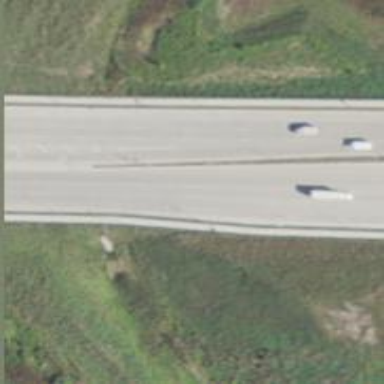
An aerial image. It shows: Primary link highway.